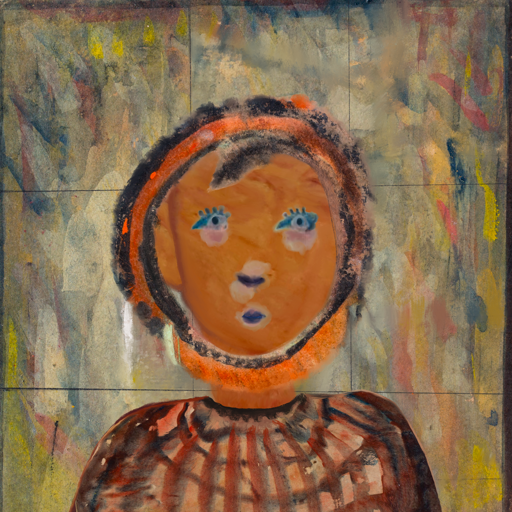
Background: GypsyMother, Head And Neck Front: Pious_Lady, Face Front: Hill_Girl, Bust: Orphan, Hair Front: Childish, Head Accessory: Blank, Second Necklace: Blank, Necklace: Blank, Baby: Blank